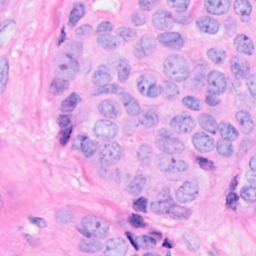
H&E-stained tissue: Breast